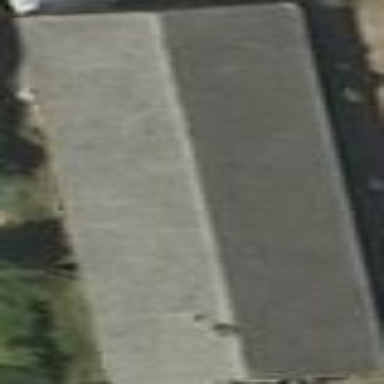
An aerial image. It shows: Shed building.